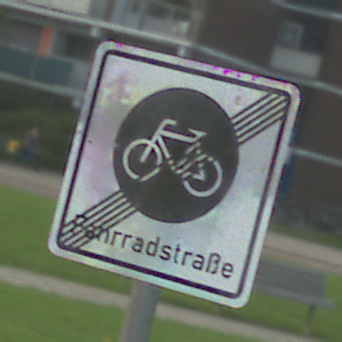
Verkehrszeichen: EndeFahrradstrasse
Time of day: MorningAfternoon
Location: Outdoor (Urban)
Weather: PartlyCloudy
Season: NotSpecified
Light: Natural